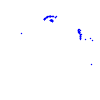
Particle: kaon